Question: I'm moving my Delphi application from MySQL to SQL server 2012. In MySQL I had this query:
'''
SELECT *,(XS+S+M+L+XL+XXL+[1Size]+Custom) as Total FROM StockData
GROUP BY StyleNr,Customer,Color
ORDER BY StyleNr,Customer,Color
'''
And it worked perfectly. But in Microsoft SQL Server 2012 this query says
> Msg 8120, Level 16, State 1, Line 1
Column 'StockData.ID' is invalid in the select list because it is not contained in either an aggregate function or the GROUP BY clause.
If I change my query to:
'''
SELECT *,([XS]+[S]+[M]+[L]+[XL]+[XXL]+[1Size]+[Custom]) total
FROM [dbo].[stockdata]
GROUP BY ID,StyleNr,Customer,Color
ORDER BY StyleNr,Customer,Color
'''
Then I get this error:
> Msg 8120, Level 16, State 1, Line 1
Column 'dbo.stockdata.XS' is invalid in the select list because it is not contained in either an aggregate function or the GROUP BY clause.
Any ideas?
Here is the table's design view:

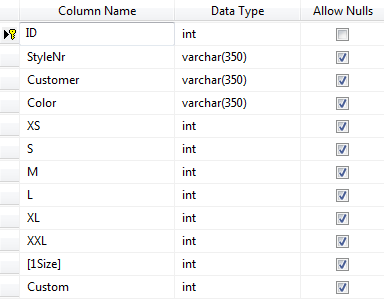
Answer: SQL Server is working as expected. You must include all items in your 'SELECT' list in either a 'GROUP BY' or in an aggregate function:
'''
SELECT *,(XS+S+M+L+XL+XXL+[1Size]+Custom) as Total
FROM StockData
-- GROUP BY ID,StyleNr,Customer,Color, XS,S,M,L,XL,XXL,[1Size],Custom
ORDER BY StyleNr,Customer,Color
'''
Or you might be able to use:
'''
SELECT StyleNr,Customer,Color, SUM(XS+S+M+L+XL+XXL+[1Size]+Custom) as Total
FROM StockData
GROUP BY StyleNr,Customer,Color
ORDER BY StyleNr,Customer,Color;
'''